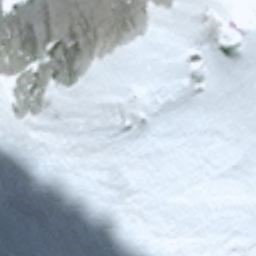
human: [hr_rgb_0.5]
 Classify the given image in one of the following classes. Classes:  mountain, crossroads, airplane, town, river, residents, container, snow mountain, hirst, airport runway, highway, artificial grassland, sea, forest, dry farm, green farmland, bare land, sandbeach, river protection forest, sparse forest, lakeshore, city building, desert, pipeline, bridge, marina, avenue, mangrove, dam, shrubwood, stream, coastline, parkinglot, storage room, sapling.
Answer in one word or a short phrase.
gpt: snow mountain